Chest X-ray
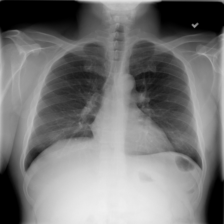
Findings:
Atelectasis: negative
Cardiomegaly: negative
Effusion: negative
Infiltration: negative
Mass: negative
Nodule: negative
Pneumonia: negative
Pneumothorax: negative
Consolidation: negative
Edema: negative
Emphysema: negative
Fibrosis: negative
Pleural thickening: negative
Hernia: negative